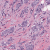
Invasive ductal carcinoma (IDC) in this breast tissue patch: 1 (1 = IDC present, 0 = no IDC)